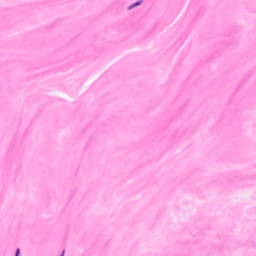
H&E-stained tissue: Breast